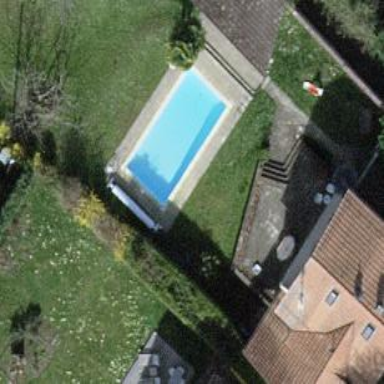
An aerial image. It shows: Swimming pool located in leisure land.